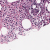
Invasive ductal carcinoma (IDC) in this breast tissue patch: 0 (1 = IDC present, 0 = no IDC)